Question: I have this image that I want to display on top of my product images when you HOVER on them.

This is what i'm using:
'''
.centerBoxContentsFeatured img:hover {
background-image:url('http://i47.tinypic.com/vz2oj.gif');
}
'''
It does work but it's being display behind the product image instead of on top of it. I tried absolute positioning and z-index but nothing seems to work.
<URL> - trying to apply on the images on the main page. <<
EDIT:
'''
#featuredProducts.centerBoxWrapper {
position: relative;
}
#featuredProducts.centerBoxWrapper:hover:before {
content: '';
width: 187px;
height: 179px;;
position: absolute;
top: 0;
left: 0;
background-image:url('http://i47.tinypic.com/vz2oj.gif');
}
'''
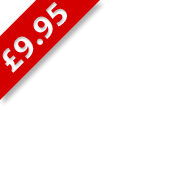
Answer: '''
a {
display: block;
position: relative;
width: 100px;
height: 100px;
}
a:hover:before {
content: '';
width: 100%;
height: 100%;
position: absolute;
top: 0;
left: 0;
background-image:url('http://i47.tinypic.com/vz2oj.gif');
}
'''
<URL>
Use a pseudo element.